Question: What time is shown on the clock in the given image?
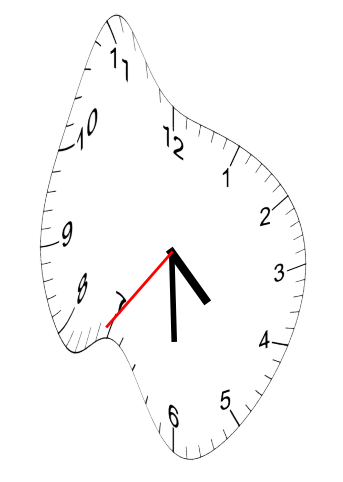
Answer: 04:29:36